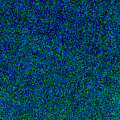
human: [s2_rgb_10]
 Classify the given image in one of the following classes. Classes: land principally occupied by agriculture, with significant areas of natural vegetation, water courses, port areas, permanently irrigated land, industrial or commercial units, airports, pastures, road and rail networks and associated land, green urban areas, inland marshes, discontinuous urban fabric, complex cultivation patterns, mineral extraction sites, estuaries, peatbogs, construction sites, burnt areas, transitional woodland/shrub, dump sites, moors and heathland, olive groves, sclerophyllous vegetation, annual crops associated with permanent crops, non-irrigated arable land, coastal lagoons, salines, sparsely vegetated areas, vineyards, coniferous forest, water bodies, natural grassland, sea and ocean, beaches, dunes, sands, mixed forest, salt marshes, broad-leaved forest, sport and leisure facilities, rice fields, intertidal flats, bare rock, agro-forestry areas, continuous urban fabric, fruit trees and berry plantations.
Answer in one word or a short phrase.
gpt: sea and ocean